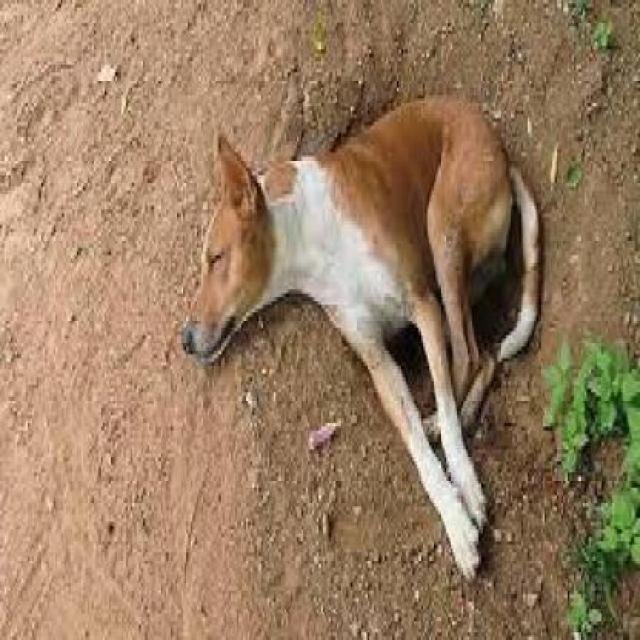
Healthy canine skin — no visible lesions, inflammation, or abnormalities. The skin and coat appear normal.